Question: I forked a plugin with the intent to make an update to use the embedding v2 for Android. But when I opened the android folder on Android Studio it does not find Flutter. It fails to import these classes:
'''
import io.flutter.plugin.common.MethodChannel;
import io.flutter.plugin.common.MethodChannel.MethodCallHandler;
import io.flutter.plugin.common.MethodChannel.Result;
import io.flutter.plugin.common.MethodCall;
import io.flutter.plugin.common.PluginRegistry.Registrar;
'''

Is there anything I am missing to edit the Android part of a Flutter plugin?
This is the plugin I am trying to update: <URL>
Thanks in advance!
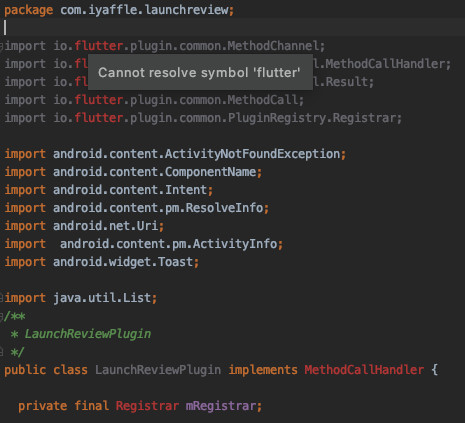
Answer: It worked for me when I did the next steps (assuming that Dart and Flutter plugins are configured in the Android Studio Preferences properly):
1. Close all the projects up until you see the "welcome to Android Studio" window with recent projects list and a set of options in the center
2. Select "Open existing Android Studio project"
3. Select the file plugin/example/android/build.gradle